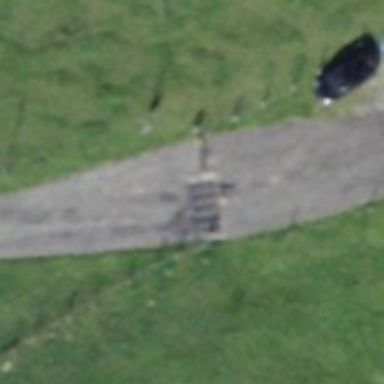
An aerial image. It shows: Cattle grid barrier.